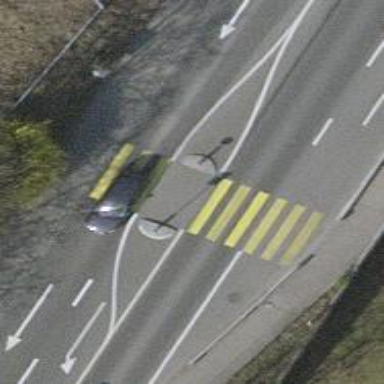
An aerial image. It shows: Marked crossing on footway with clear markings.